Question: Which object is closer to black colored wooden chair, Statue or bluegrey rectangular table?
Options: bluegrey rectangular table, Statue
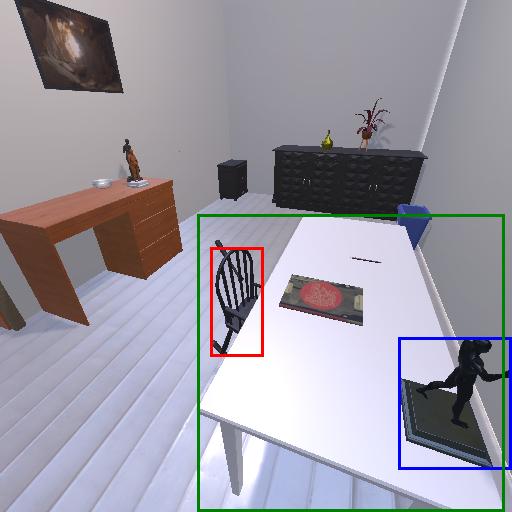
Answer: bluegrey rectangular table